Identify the transformations in the second image compared to the first.
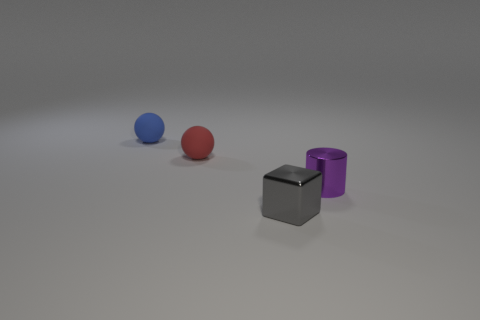
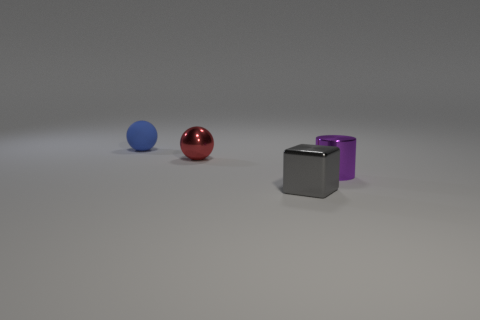
the small red thing turned shiny
the red ball changed to shiny
the small red rubber ball in front of the blue ball changed to metallic